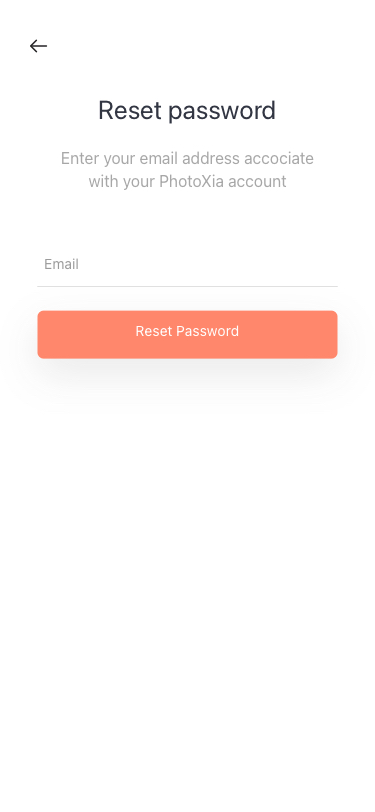
Text in this UI design:
Reset password
Reset Password
Email
Enter your email address accociate with your PhotoXia account